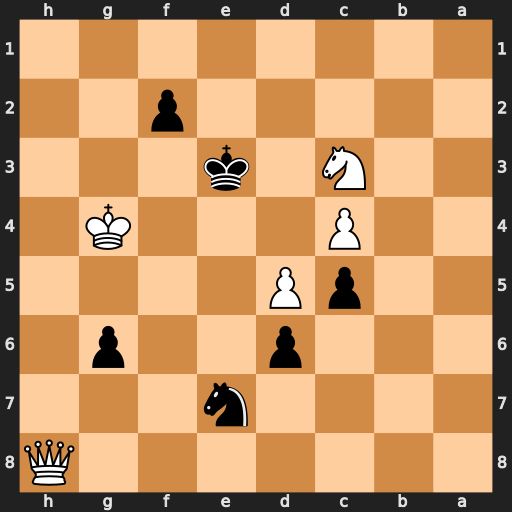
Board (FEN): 7Q/4n3/3p2p1/2pP4/2P3K1/2N1k3/5p2/8
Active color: b
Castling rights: -
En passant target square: -
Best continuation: f1=Q Qh3+ Qxh3+